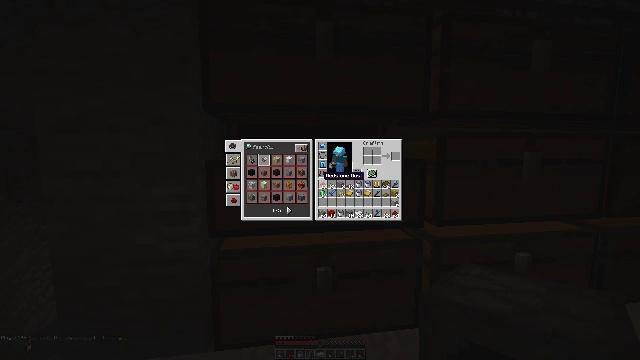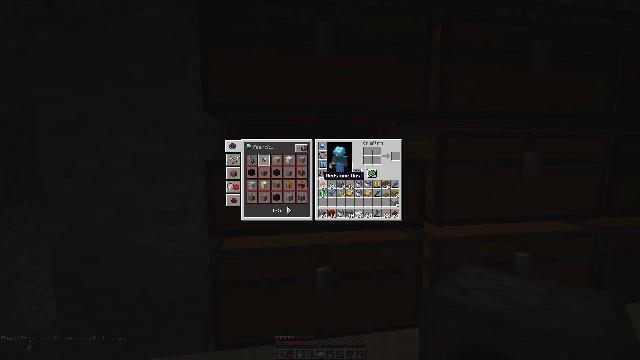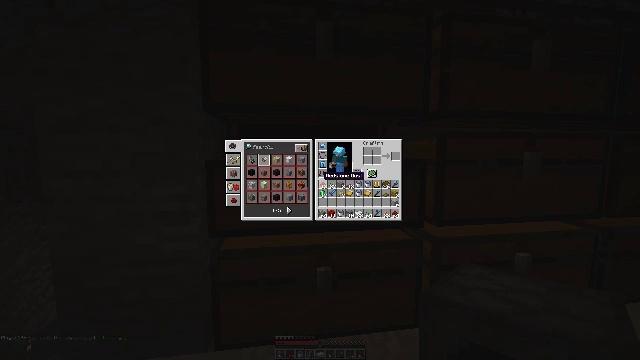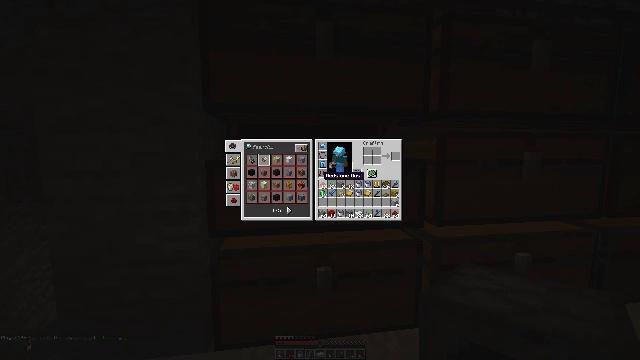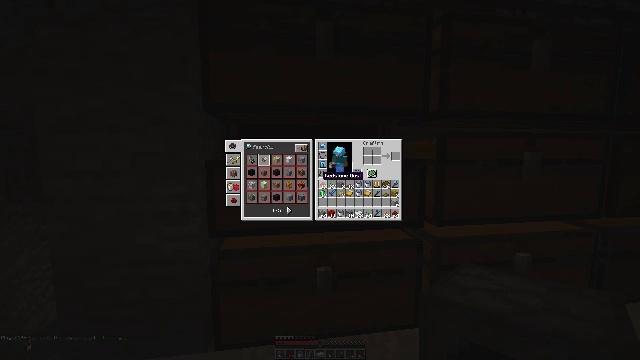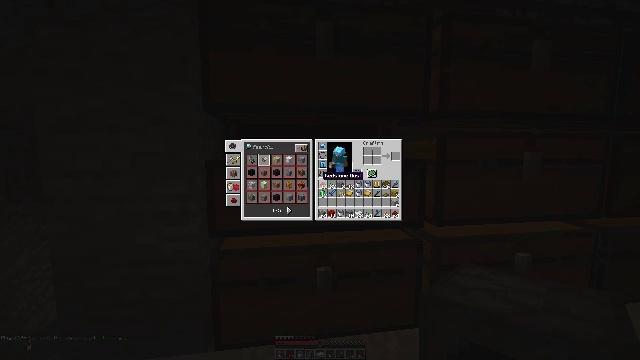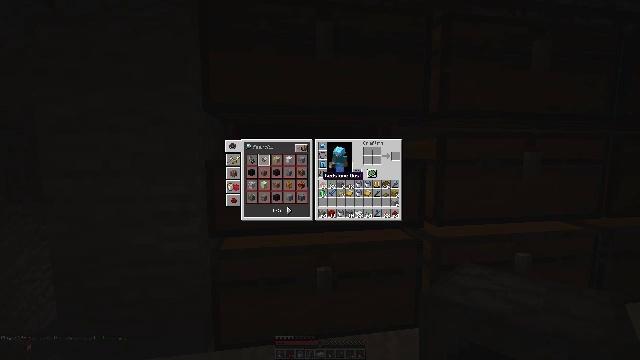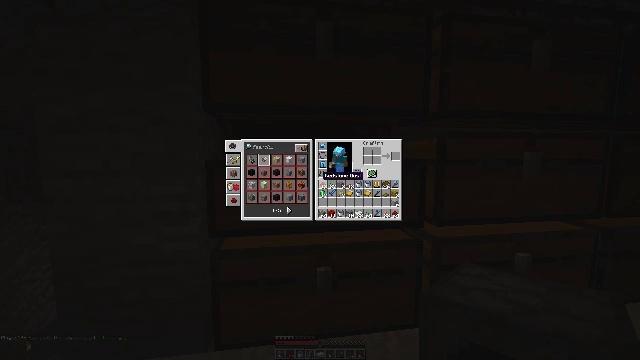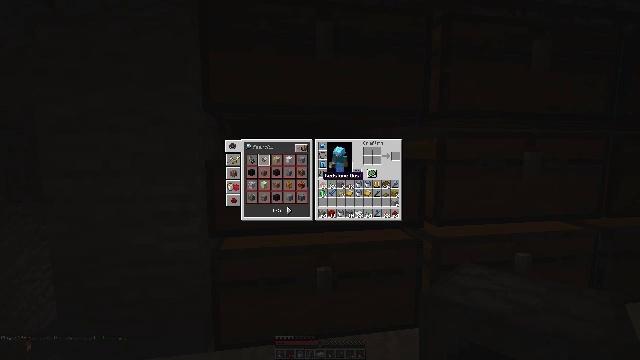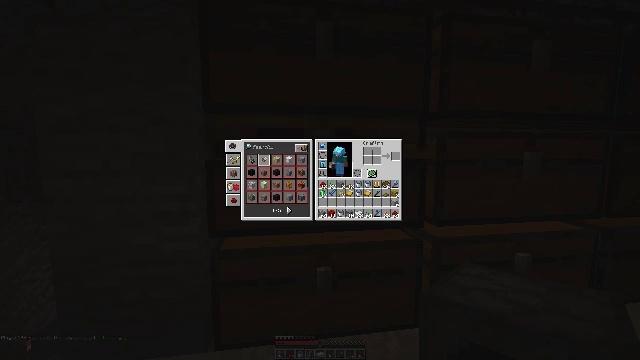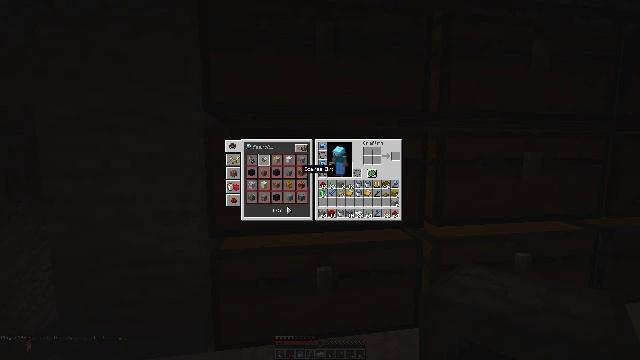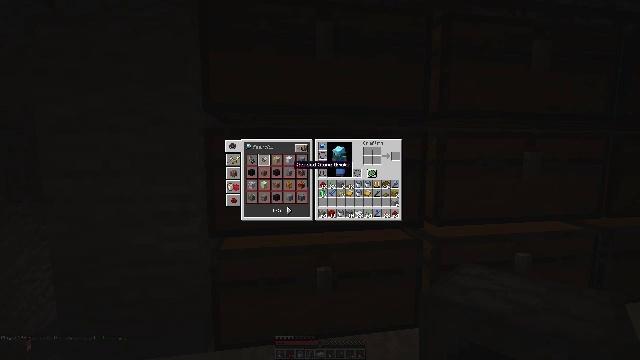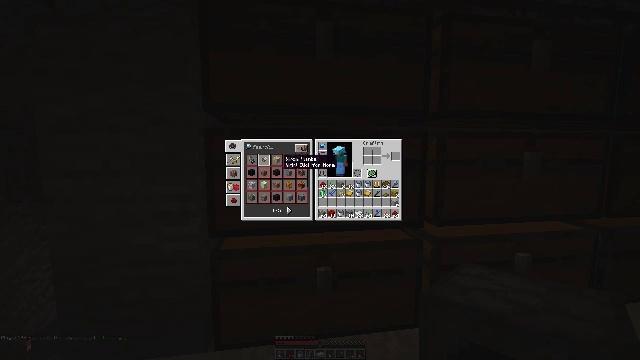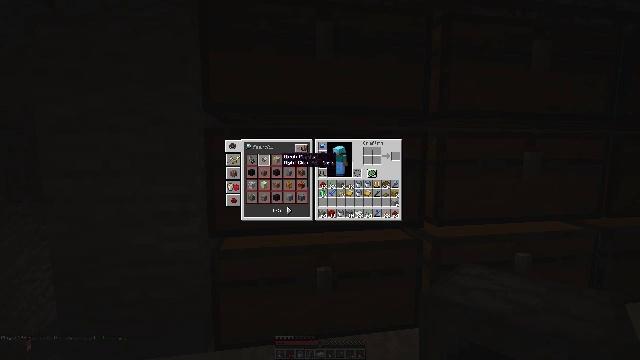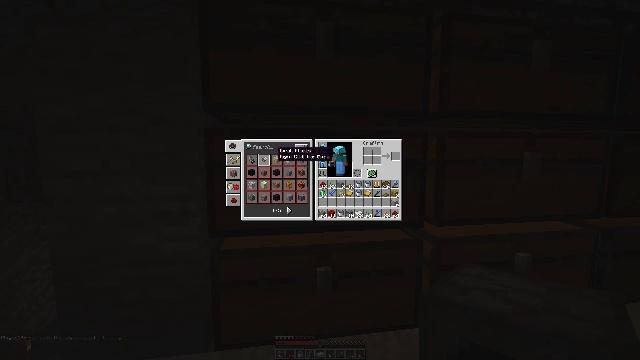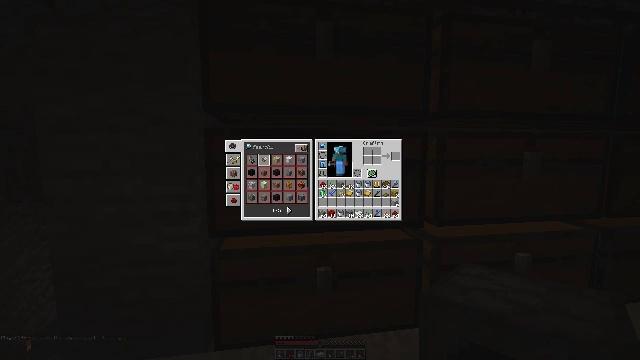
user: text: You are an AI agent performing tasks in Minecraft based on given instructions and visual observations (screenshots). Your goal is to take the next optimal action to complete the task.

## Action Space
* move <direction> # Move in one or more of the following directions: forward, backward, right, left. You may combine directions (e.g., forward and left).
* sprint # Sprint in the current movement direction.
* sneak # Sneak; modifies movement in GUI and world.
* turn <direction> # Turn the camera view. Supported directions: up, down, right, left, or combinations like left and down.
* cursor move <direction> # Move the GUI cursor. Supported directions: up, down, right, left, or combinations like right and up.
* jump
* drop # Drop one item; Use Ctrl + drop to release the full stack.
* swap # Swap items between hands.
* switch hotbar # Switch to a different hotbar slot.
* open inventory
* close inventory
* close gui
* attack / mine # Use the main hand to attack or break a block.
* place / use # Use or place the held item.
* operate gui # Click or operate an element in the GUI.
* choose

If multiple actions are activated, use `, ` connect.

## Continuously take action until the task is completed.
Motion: motion action
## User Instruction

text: Drop an iron ingot.
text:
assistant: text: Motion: open inventory
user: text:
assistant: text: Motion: no_op
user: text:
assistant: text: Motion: no_op
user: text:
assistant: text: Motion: no_op
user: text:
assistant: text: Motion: no_op
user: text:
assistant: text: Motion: no_op
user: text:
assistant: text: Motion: no_op
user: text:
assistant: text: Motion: no_op
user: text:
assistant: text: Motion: turn left
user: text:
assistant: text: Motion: turn left and up
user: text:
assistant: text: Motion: turn left and up
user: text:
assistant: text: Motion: turn left and up
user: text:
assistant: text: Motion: no_op
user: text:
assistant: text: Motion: turn left and up
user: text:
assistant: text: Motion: turn left and up
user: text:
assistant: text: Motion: no_op
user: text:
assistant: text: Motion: attack / mine
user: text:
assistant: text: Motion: attack / mine
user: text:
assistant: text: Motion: attack / mine
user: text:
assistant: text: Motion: no_op
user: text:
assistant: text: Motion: no_op
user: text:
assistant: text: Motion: no_op
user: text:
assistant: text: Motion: no_op
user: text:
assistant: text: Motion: no_op
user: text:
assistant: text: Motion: no_op
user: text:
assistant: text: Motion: no_op
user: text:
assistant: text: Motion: no_op
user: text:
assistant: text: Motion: no_op
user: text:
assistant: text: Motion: no_op
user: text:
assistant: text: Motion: no_op